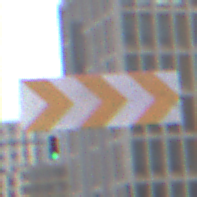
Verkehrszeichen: RichtungstafelnInKurvenGrossLinks
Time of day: MorningAfternoon
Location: Outdoor (Urban)
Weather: Overcast
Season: NotSpecified
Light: Natural